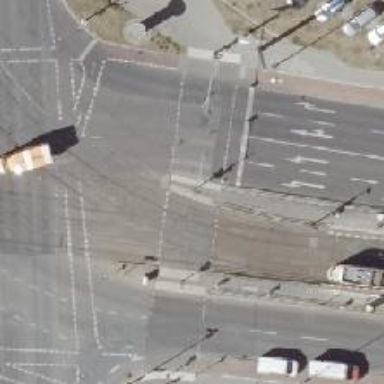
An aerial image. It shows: Railway crossing.